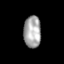
Tissue: skin
Cell type: Epithelial cells
Senescence score: 0.2796
Nuclear area (px): 540
Mean DAPI intensity: 167.378